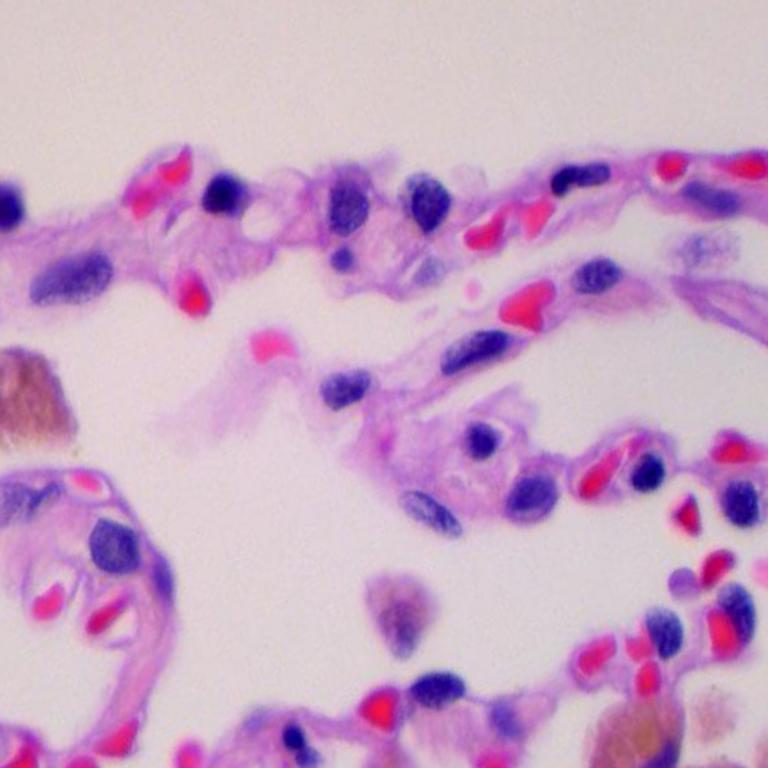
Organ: lung
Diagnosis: benign